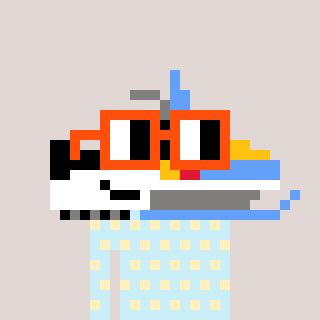
a pixel art character with square orange glasses, a snowmobile-shaped head and a cold-colored body on a warm background